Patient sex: F
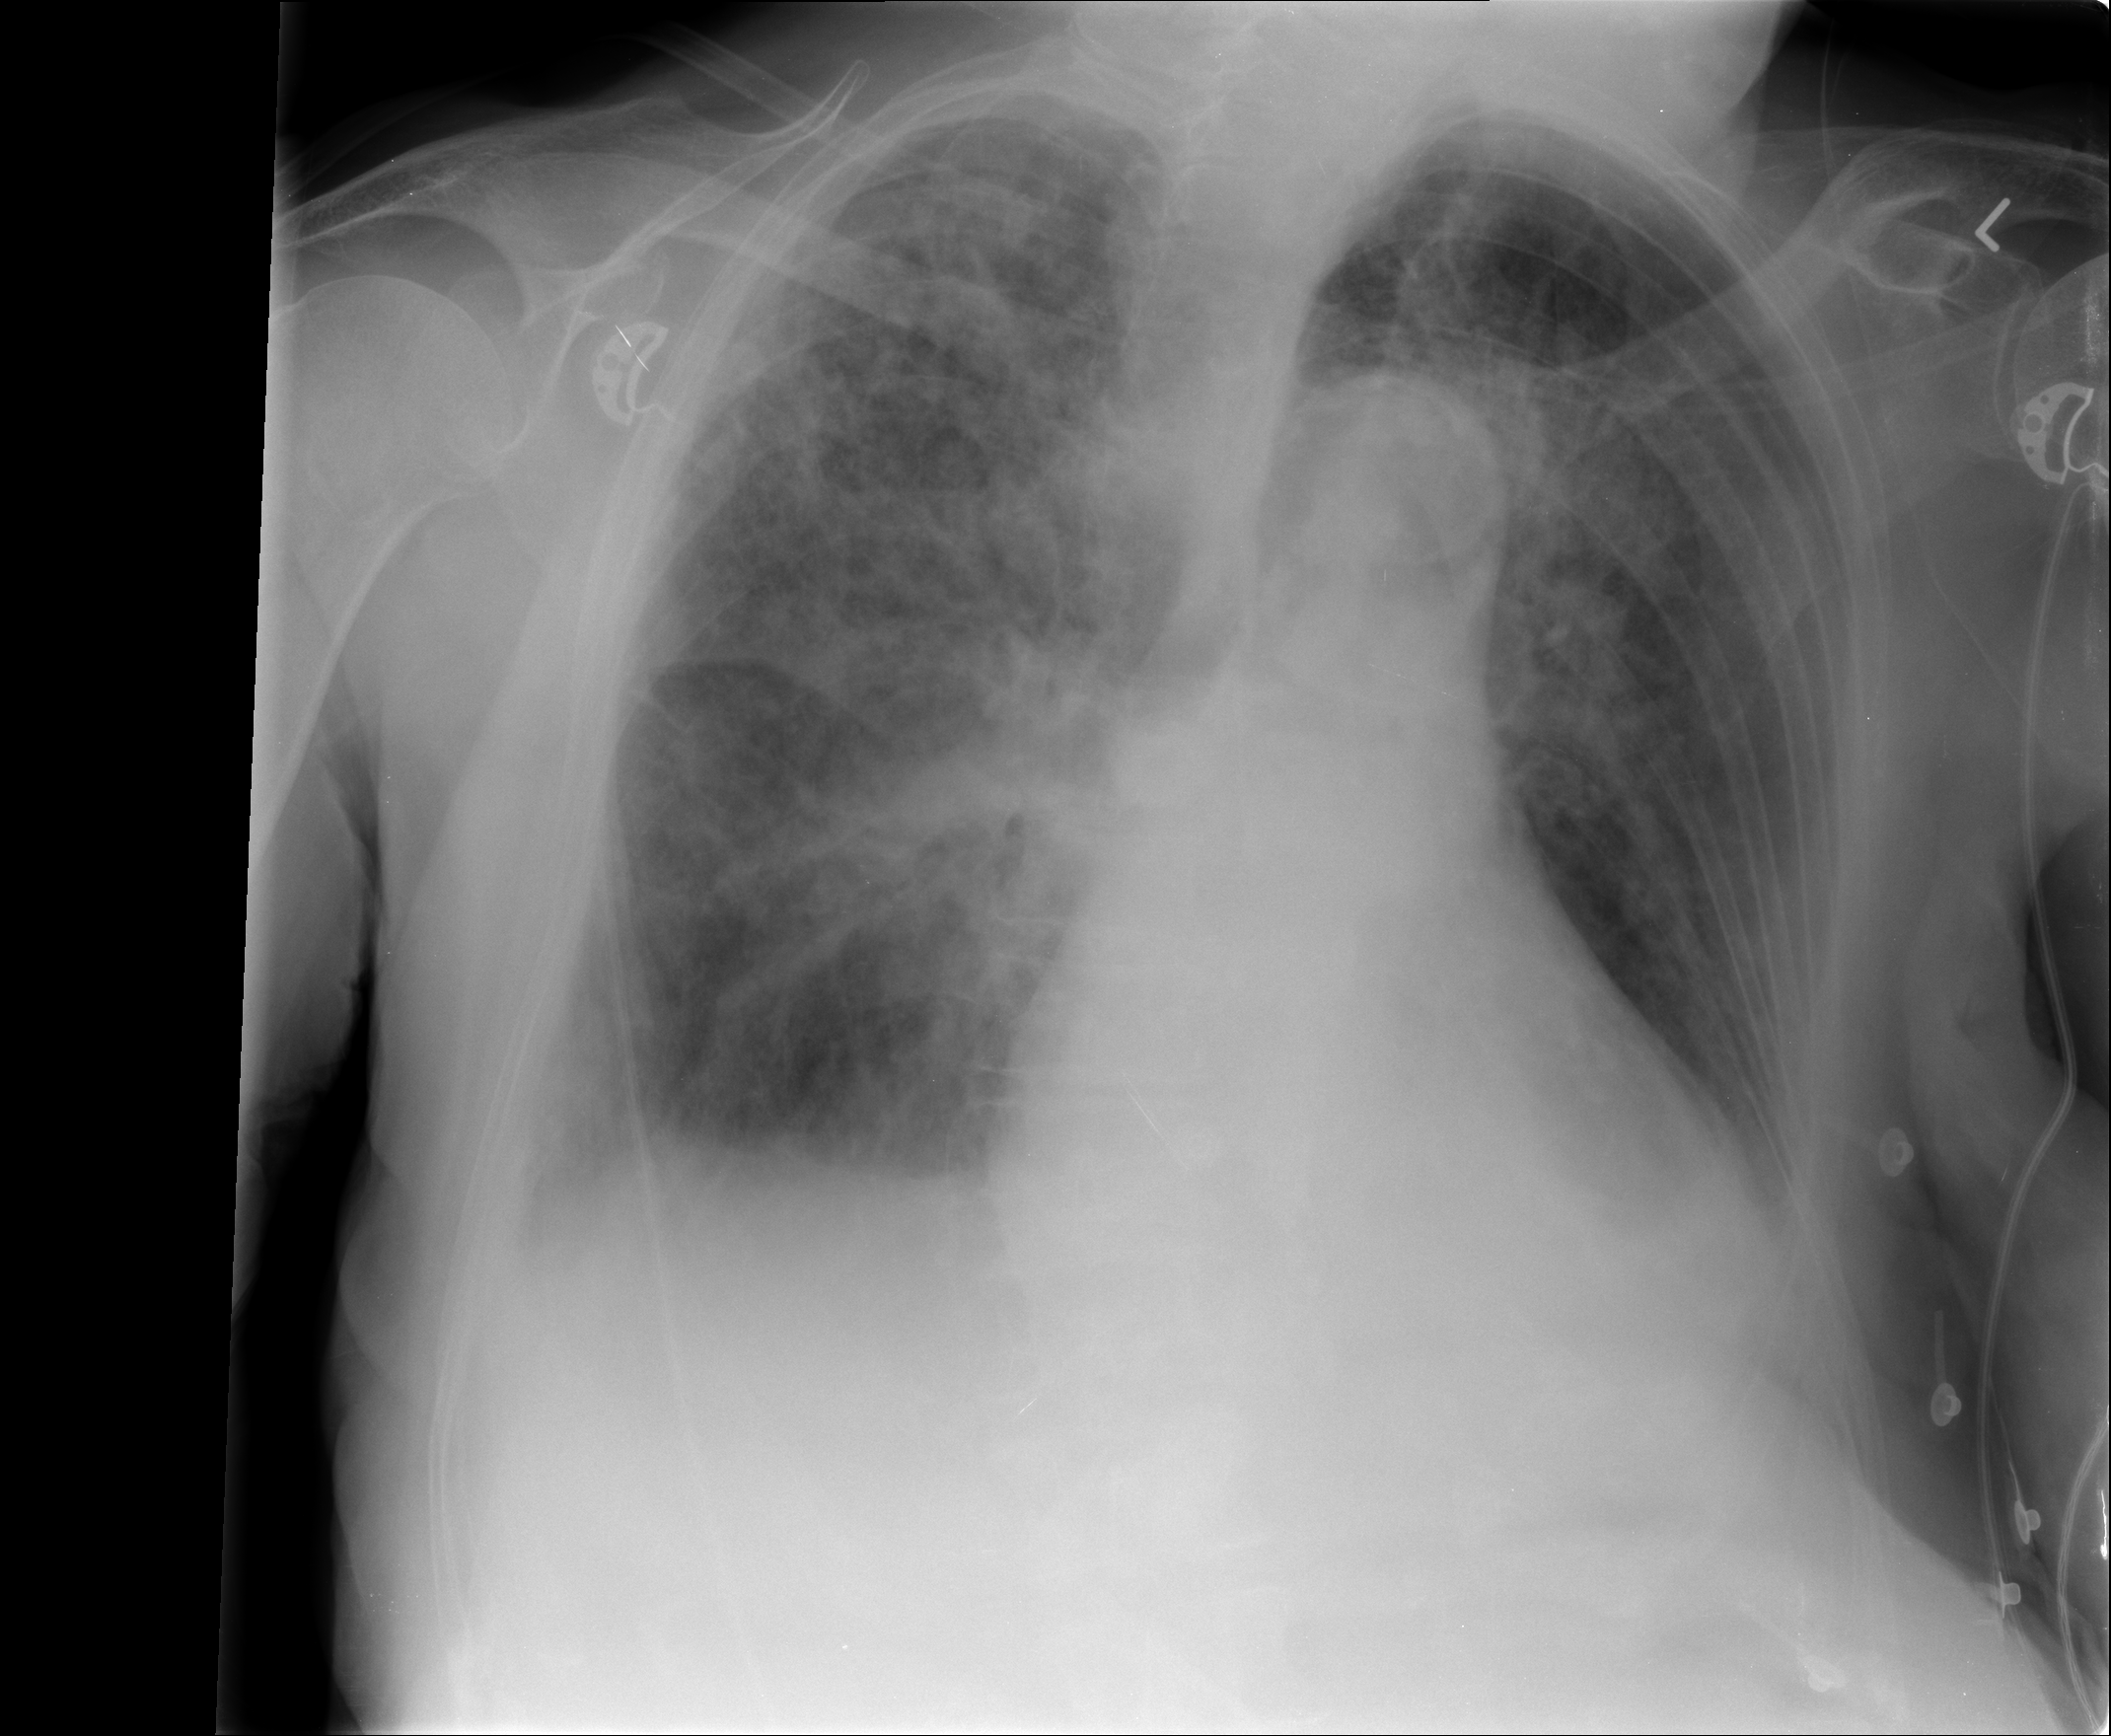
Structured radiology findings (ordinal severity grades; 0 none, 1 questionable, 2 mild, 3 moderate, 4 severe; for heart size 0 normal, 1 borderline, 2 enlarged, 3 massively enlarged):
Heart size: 1
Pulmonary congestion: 0
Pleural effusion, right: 2
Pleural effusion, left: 1
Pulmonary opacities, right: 3
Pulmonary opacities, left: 2
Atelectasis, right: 2
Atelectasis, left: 1